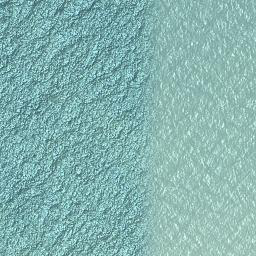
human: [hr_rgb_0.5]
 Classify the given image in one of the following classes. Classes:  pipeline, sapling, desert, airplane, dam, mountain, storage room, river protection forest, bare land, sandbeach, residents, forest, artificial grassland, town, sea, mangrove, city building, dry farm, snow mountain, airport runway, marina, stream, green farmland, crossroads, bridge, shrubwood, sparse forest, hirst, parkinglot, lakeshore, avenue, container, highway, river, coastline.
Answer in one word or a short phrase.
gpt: sea